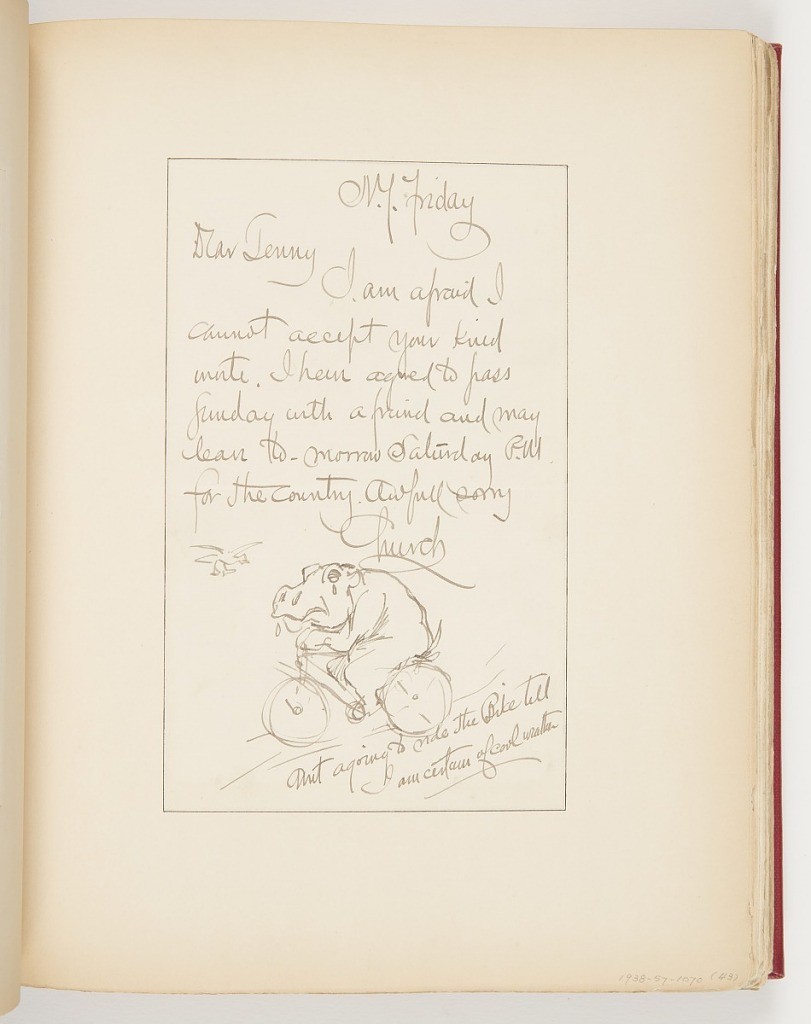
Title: Letter to Dr. Dudley Tenney
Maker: Frederick Stuart Church, American, 1842–1924
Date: ca. 1895
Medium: Pen and brown ink on paper
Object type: Ephemera
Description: Above, letter to Dr. Dudley Tenney; below, profile of hippopotamus ridding bike from right to left, crying.